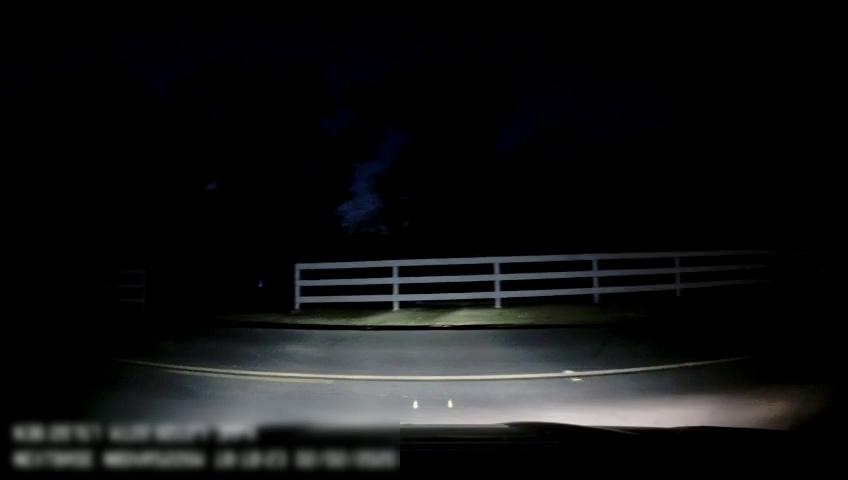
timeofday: Night
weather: Other
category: Drivable Space
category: Lanes | Current Lane